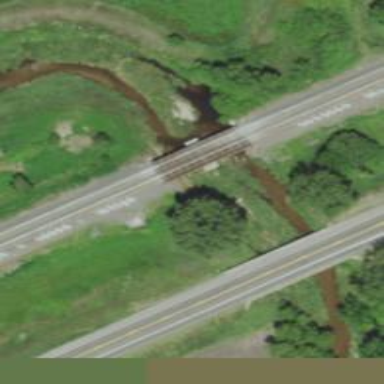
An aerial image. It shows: Bridge over railway line.